【题型】填空题　【知识点】立体几何　【难度】easy
如图, 正六棱柱中与直线 $AB$ 异面的侧棱共有\underline{\quad 4 \quad}条.

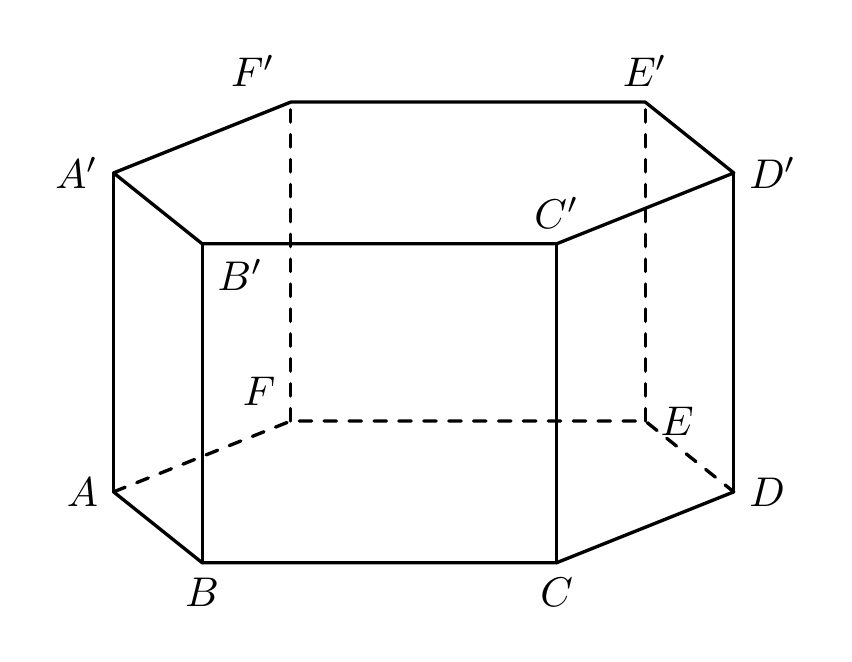
【解答】
【答案】 4

【知识点】 异面直线的概念及辨析

【分析】 分别写出与 $AB$ 平行的侧棱, 以及相交的侧棱, 即可得出答案.

【详解】 根据正六棱柱的性质结合图像可得,

侧棱中, 没有与 $AB$ 平行的直线;

与 $AB$ 相交的有 $AA', BB'$, 共 2 条.

又正六棱柱的侧棱, 共有 6 条,

所以与直线 $AB$ 异面的侧棱共有 $6 - 2 = 4$ 条.

故答案为: 4.